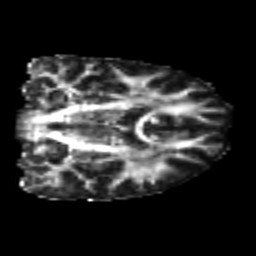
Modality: FA
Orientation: coronal
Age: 21
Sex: female
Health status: healthy
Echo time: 0.074 s